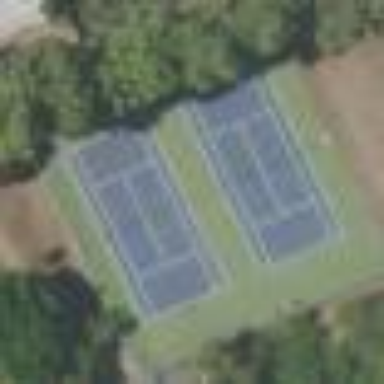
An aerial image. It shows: Concrete tennis court on leisure land pitch.